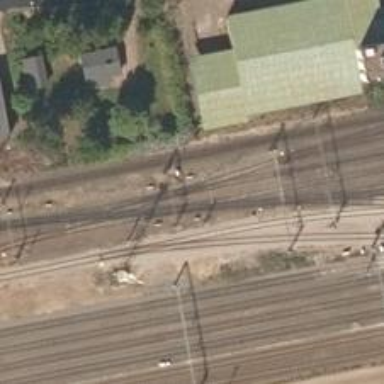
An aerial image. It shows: Rail yard with electrified contact lines for railway operations.